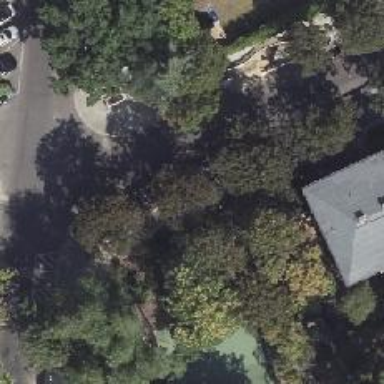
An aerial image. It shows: Deciduous broadleaved tree.